Question: I would like to place a logo/image in the left side of 'NavigationBar'. I try this in codes, but it is not worked properly.
'''
UIImage *logo = [UIImage imageNamed:@"logo.png"];
UIImageView *imageView = [[UIImageView alloc] initWithImage: logo];
imageView.frame = CGRectMake(2, 2, 40, 40);
self.navigationItem.titleView = [[UIImageView alloc] initWithImage:logo];
'''
I try with view to be placed first then place image as UIImageView but alignment is not good. And moreover view appears to be white space while run the code..
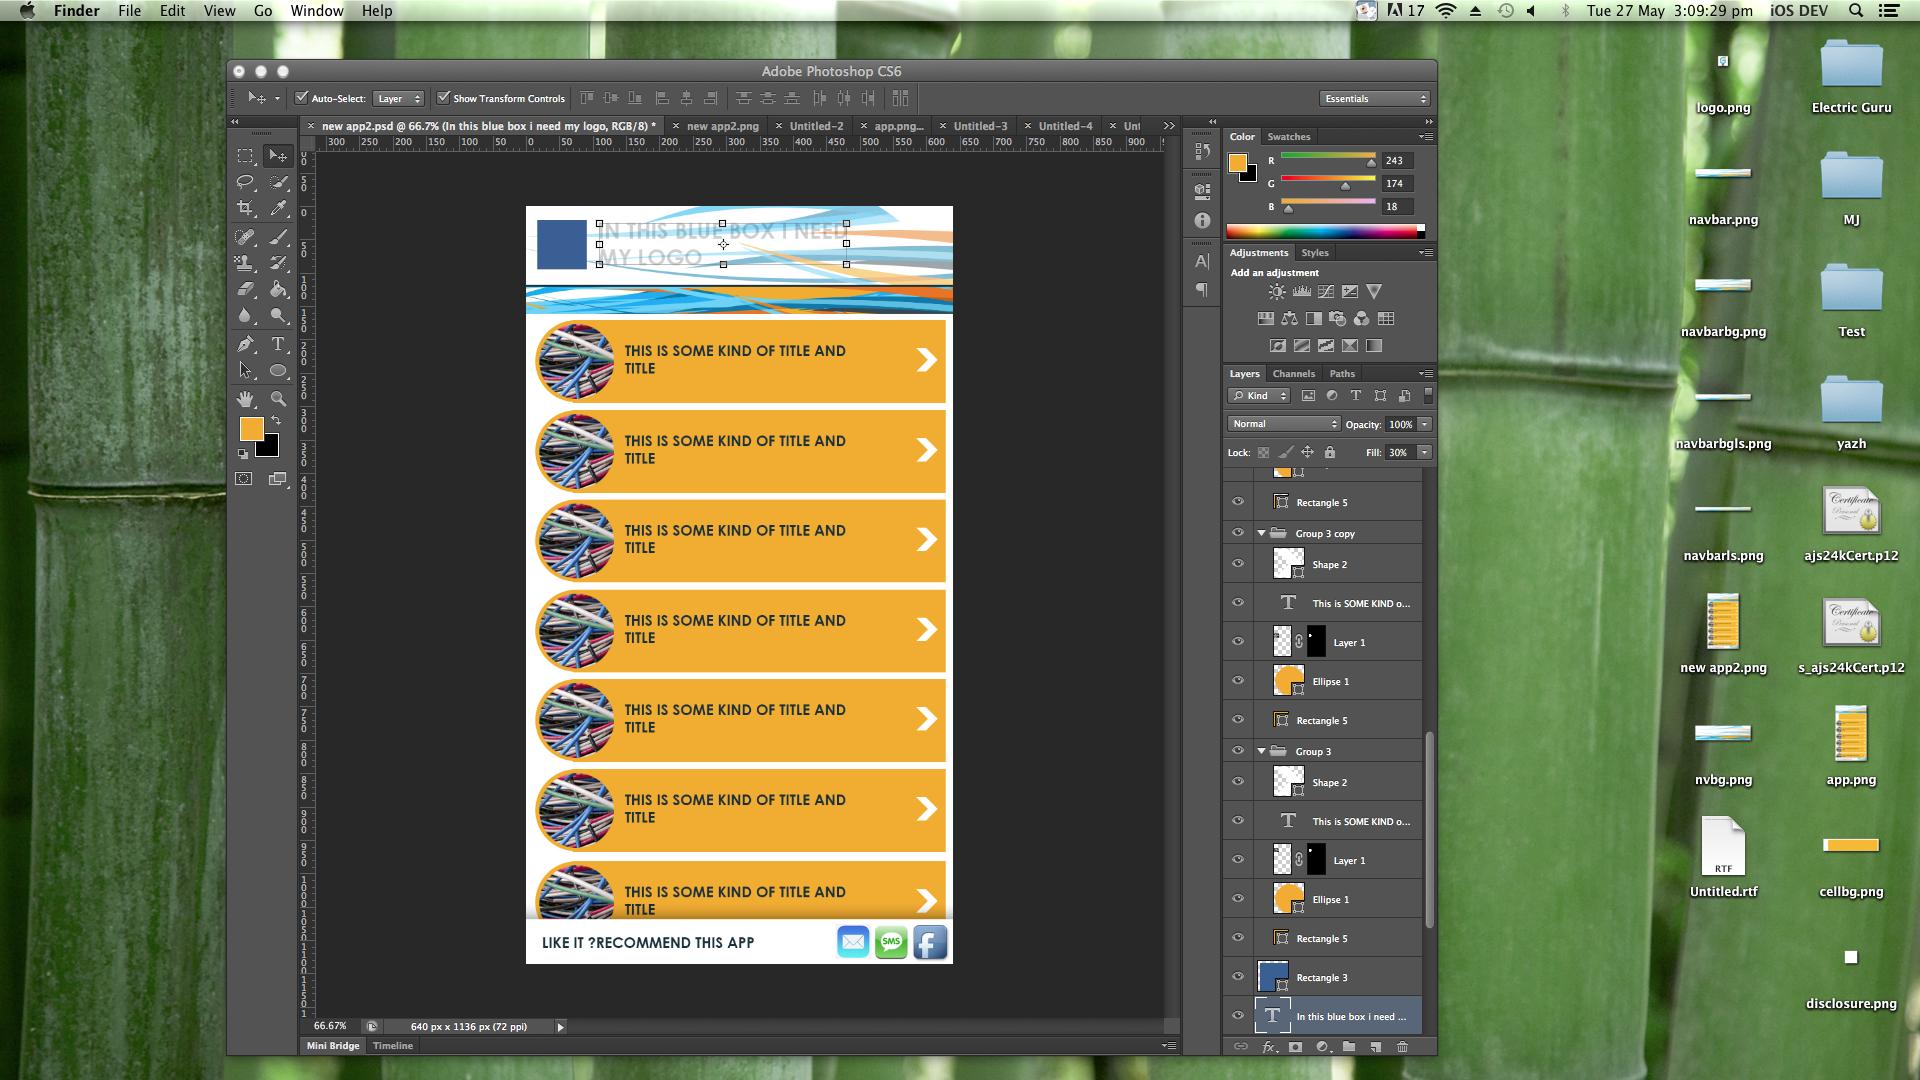
Answer: Insert the 'Bar Button Item' into your 'Viewcontroller' on left Side, and insert the image in 'Bar item' see the image